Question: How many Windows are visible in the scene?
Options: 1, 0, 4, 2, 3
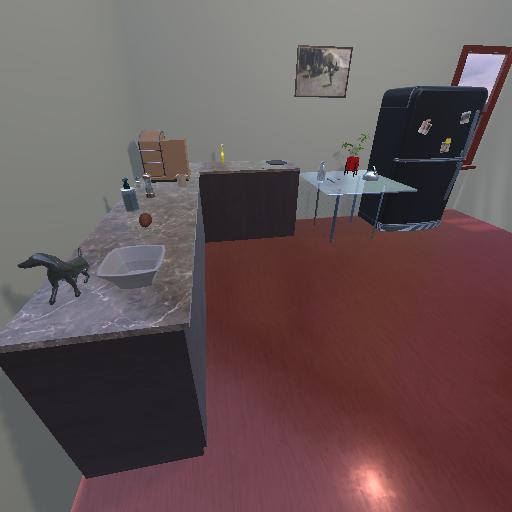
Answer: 1